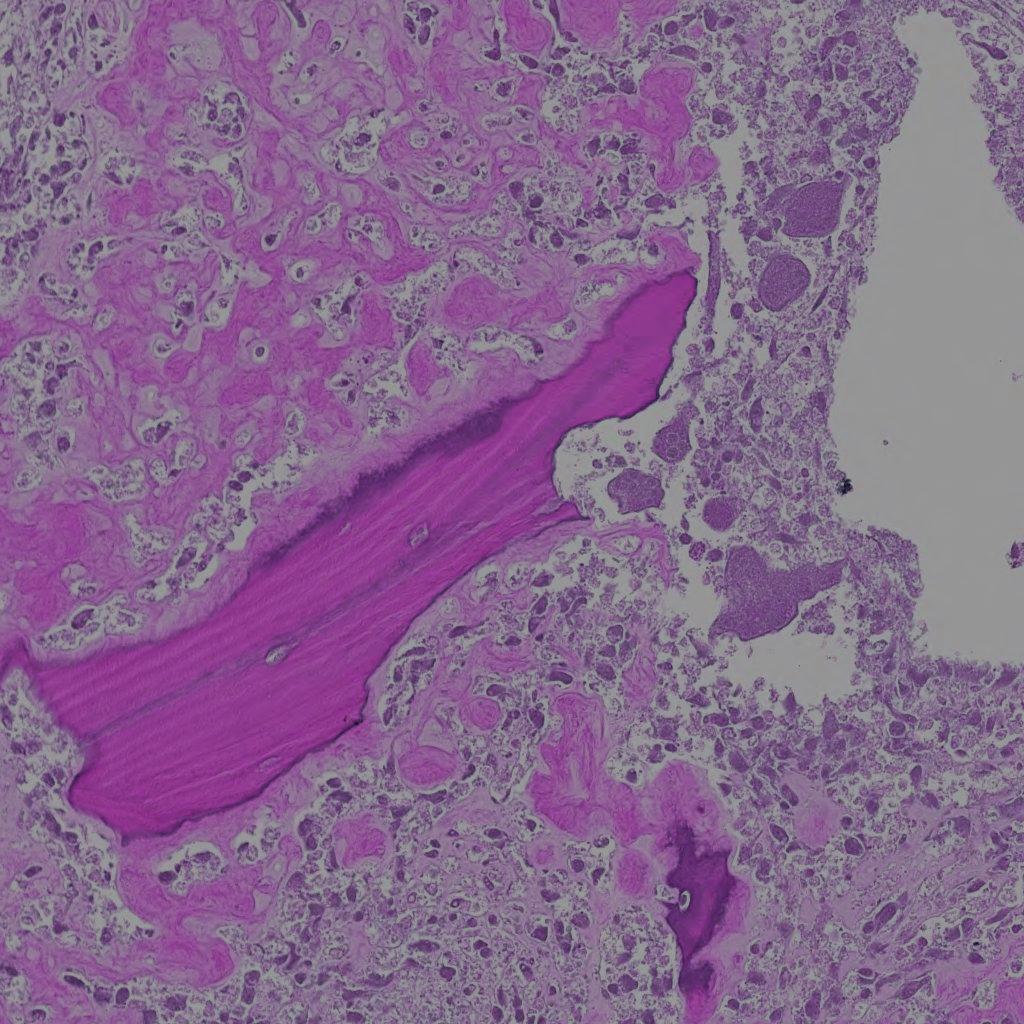
Label: Non-Viable-Tumor